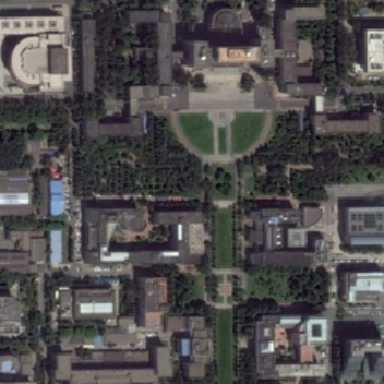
A semicircular and semicircular square of plants forms a perfect circle .